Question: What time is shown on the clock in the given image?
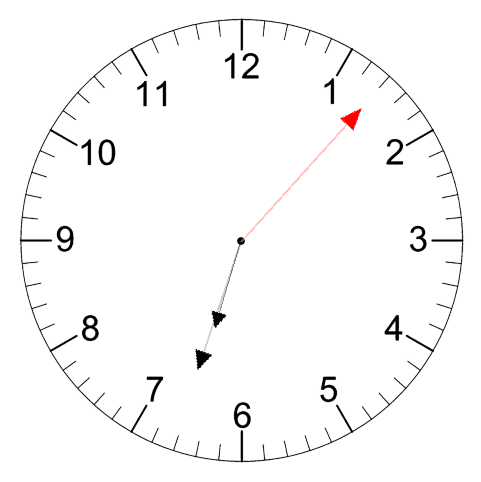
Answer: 06:33:07